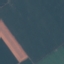
Label: AnnualCrop